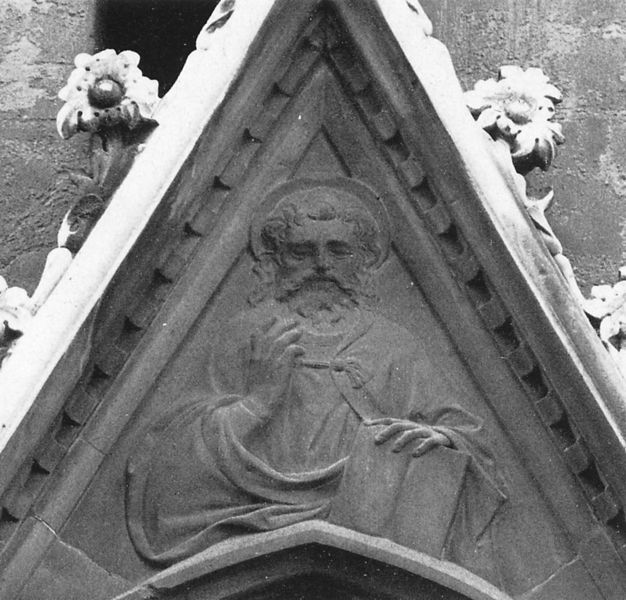
Titel: Tabernakel des hl. Georg
Künstler: Donatello
Standort: Florenz, Orsanmichele (EU - I - Toskana)
Schlagwörter: hand, mann, schatten, umhang, dreieck, blume, blumen, fenster, grau, licht, mund, nase, tür, weiss, blüten, dach, ornament, bart, augen, bibel, spitze, stein, hände, kirche, gotik, locken, skulptur, relief, fassade, giebel, spitz, eingang, moses, buch, religion, torbogen, schwarzweiß, beten, gebet, gravierung, heiligenschein, sandstein, giebelfeld, segen, segnen, heiliger, heilig, petrus, kapitel, lirche, dachgiebel, gotig, flachrelief, hann, kaüitel